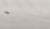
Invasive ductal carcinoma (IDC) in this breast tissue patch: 0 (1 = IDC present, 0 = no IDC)